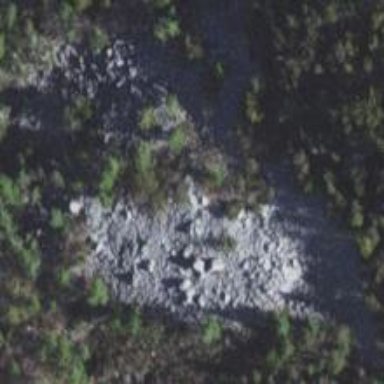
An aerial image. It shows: Natural scree.